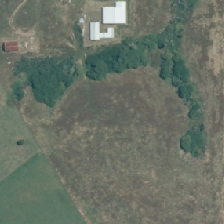
Land cover: high_producing_grassland